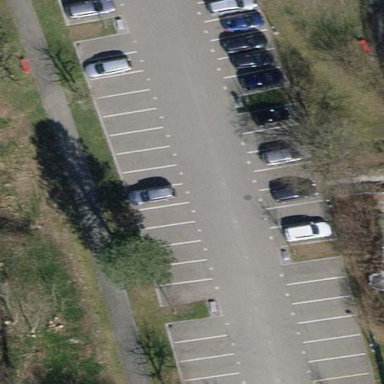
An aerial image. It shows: Parking area with surface.